Aerial crown-view tile of a tropical tree (Barro Colorado Island, Panama), acquired 20241014:
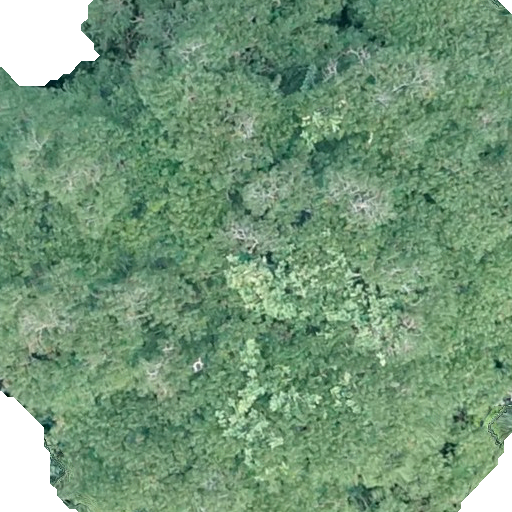
Species: Hura crepitans
GBIF accepted scientific name: Hura crepitans
Crown area: 525.11 m²